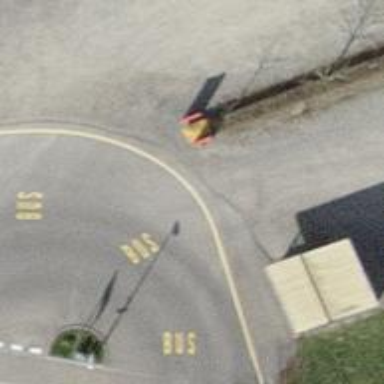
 serving as platform for public transportation."